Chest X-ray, PA view. Patient: 67 years old, sex F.
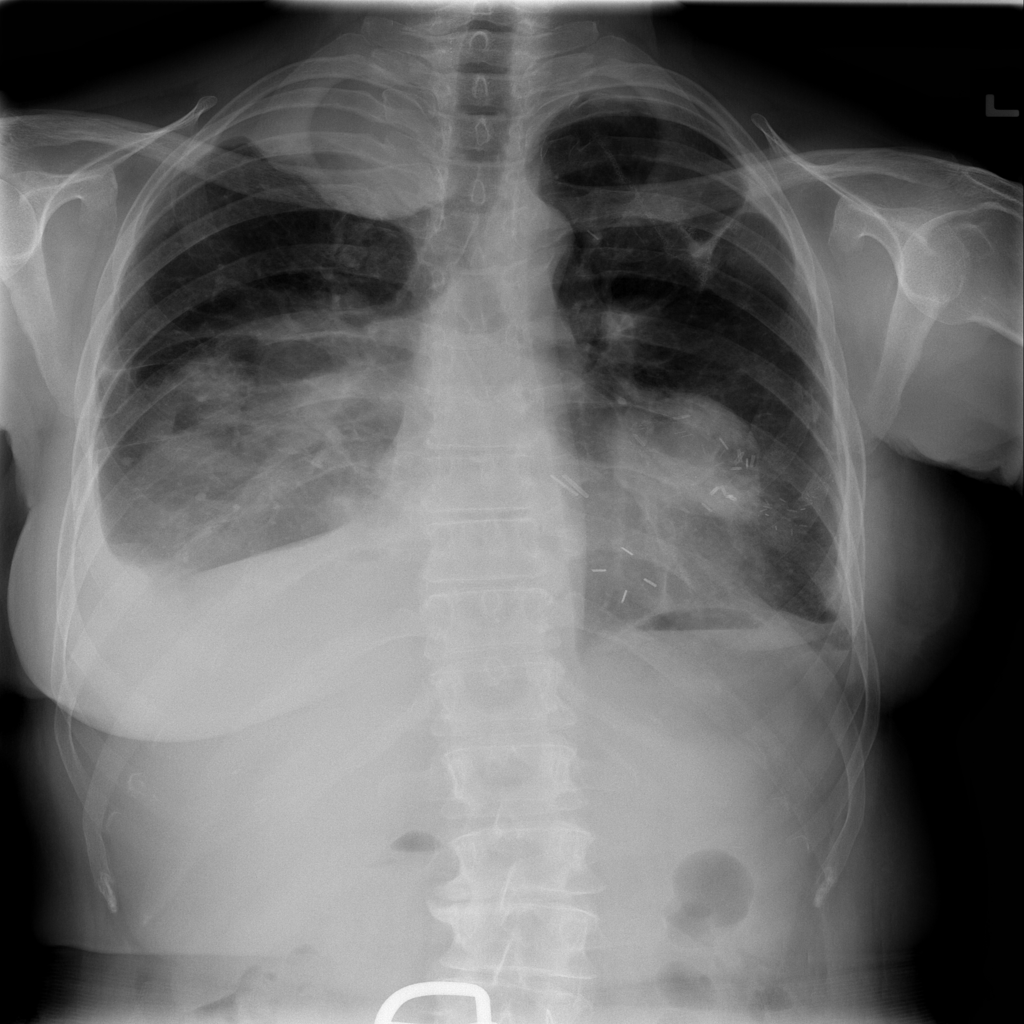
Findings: Effusion, Mass